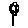
Label: flower